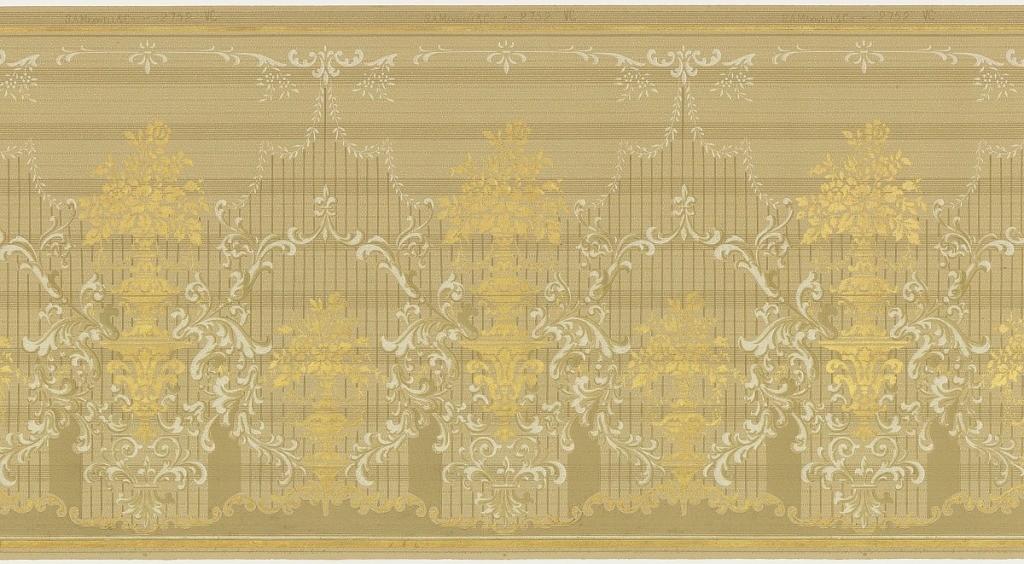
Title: Frieze
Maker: Maxwell & Co., S.A., Chicago, Illinois, USA
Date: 1905–1915
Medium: Machine-printed paper
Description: A repetitive design of bronze urns on stands containing large floral bouquets. Connected by acanthus vines, which form a frame centering a similar urn upon a striated beige ground, below a delicate acanthus vine. Printed in white, beige, tan, gray and bronze.